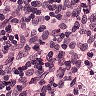
Metastatic tissue present: no